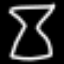
Label: hourglass